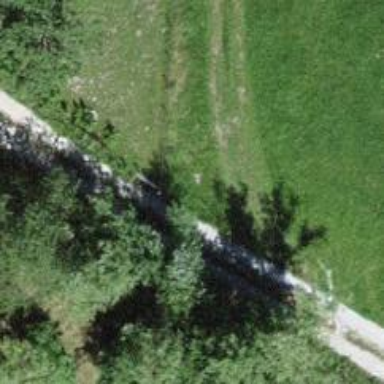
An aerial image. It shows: Track with grade 2 tracktype.